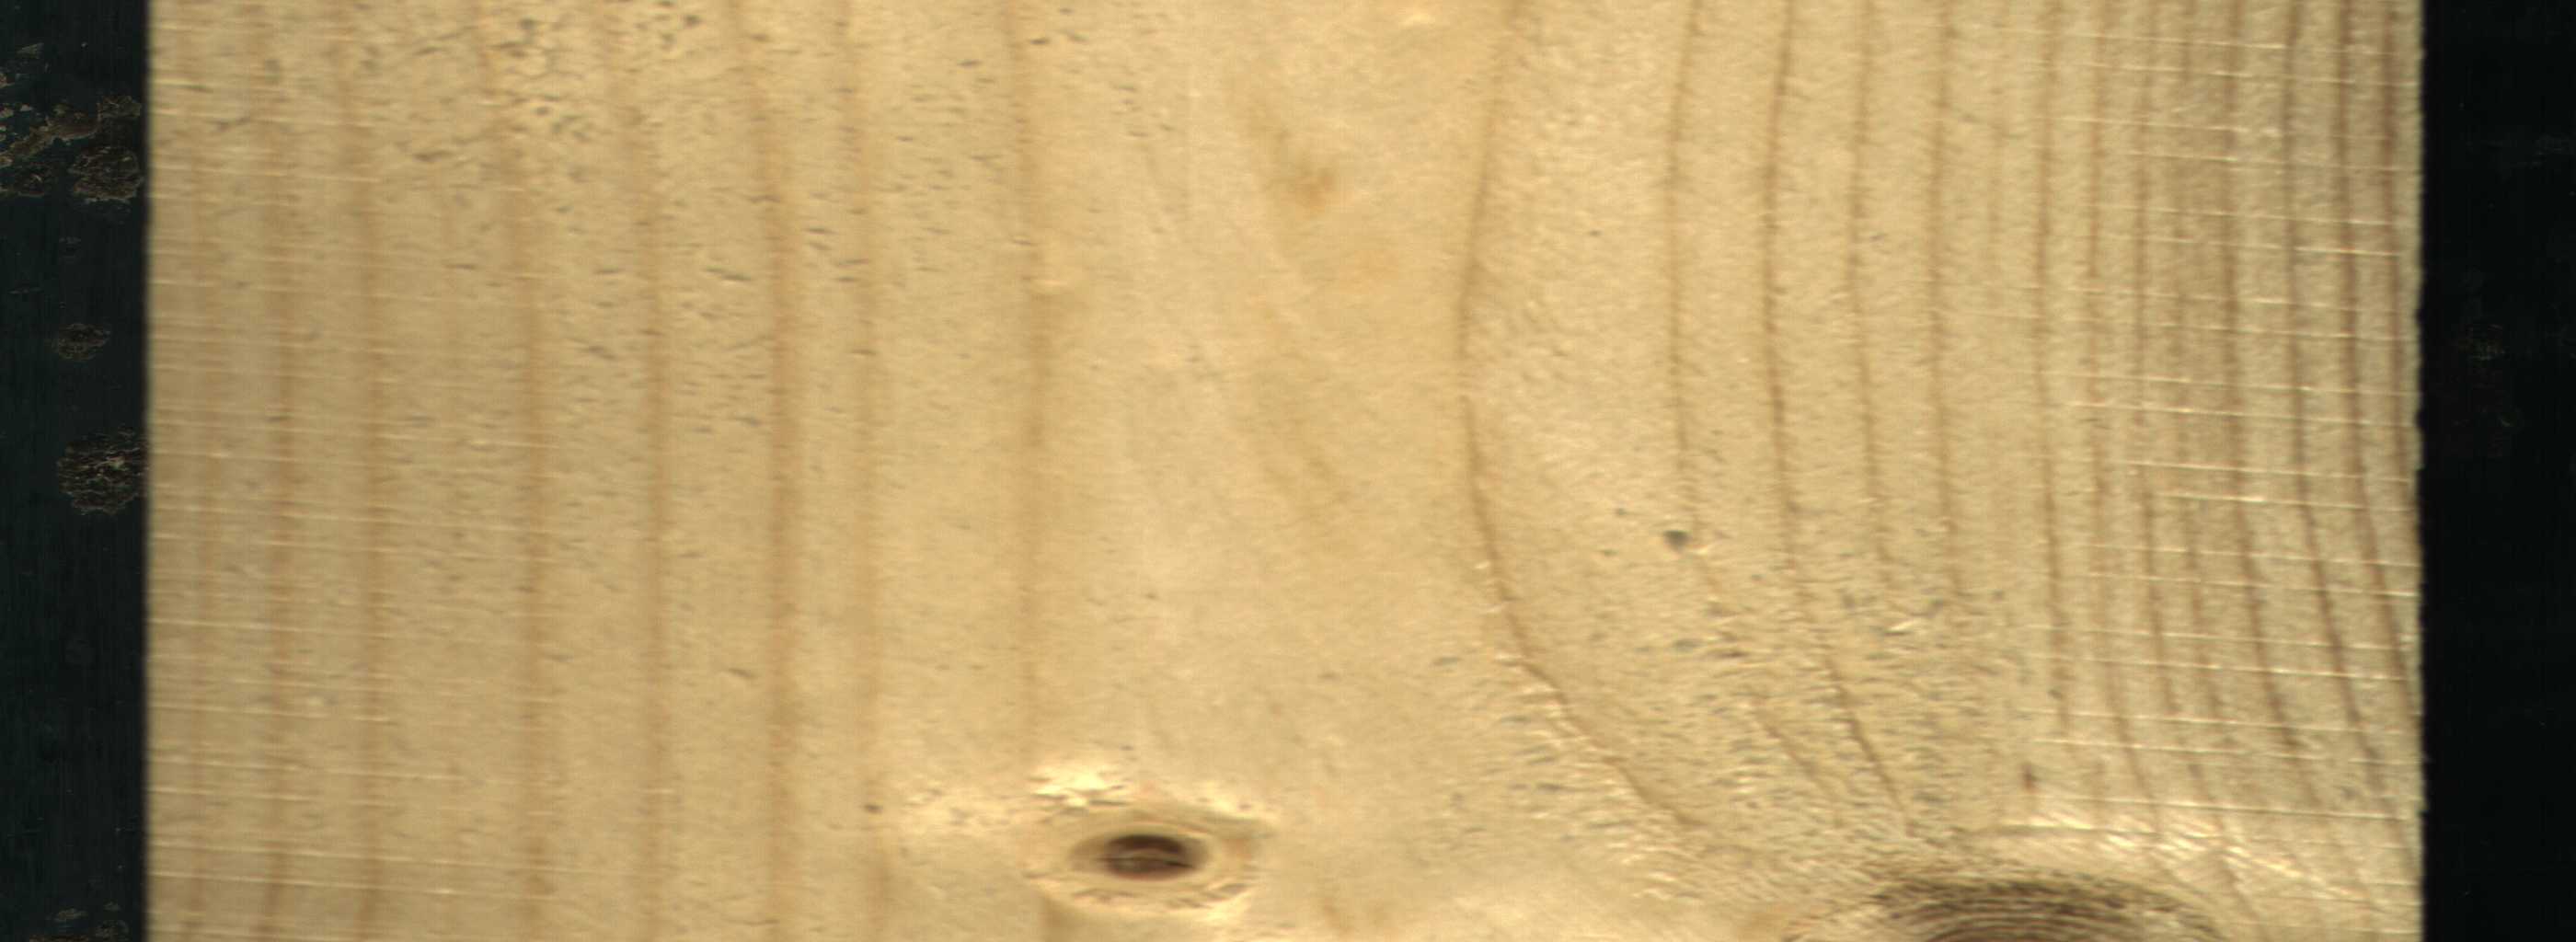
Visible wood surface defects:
Live_Knot
Live_Knot